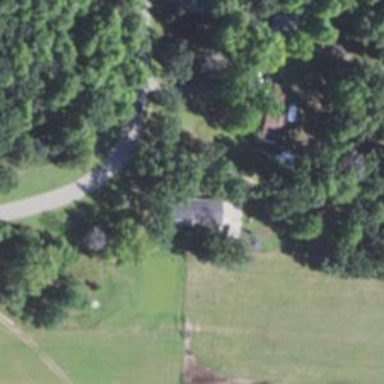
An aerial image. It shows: Driveway.